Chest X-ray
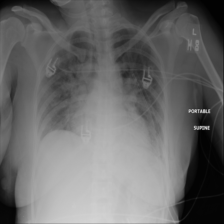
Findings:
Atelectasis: negative
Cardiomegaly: negative
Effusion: negative
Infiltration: negative
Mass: negative
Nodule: negative
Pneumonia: negative
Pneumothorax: negative
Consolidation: negative
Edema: negative
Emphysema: negative
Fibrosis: negative
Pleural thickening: negative
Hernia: negative